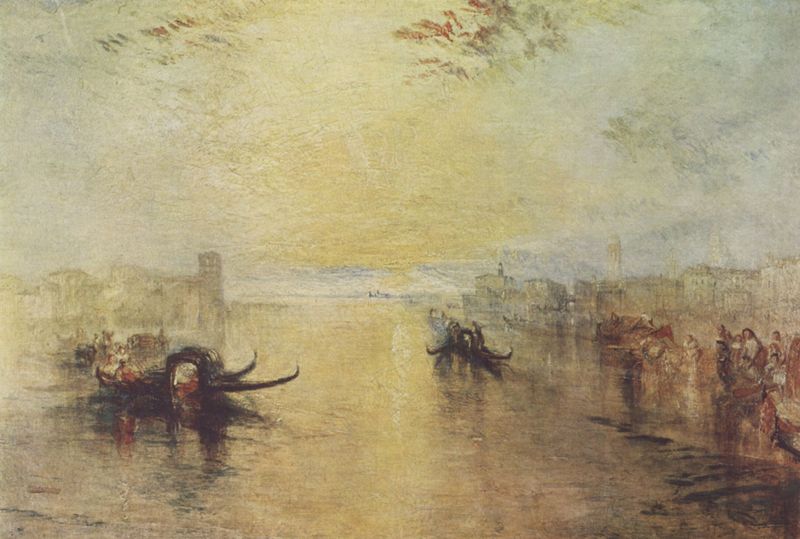
Titel: Venedig, San Benedetto, mit Blick auf Fusina
Künstler: William Turner
Standort: London
Institution: Tate Gallery
Schlagwörter: angriff, blau, gemälde, himmel, meer, wasser, weiß, wolken, fluss, gelb, impressionismus, landschaft, menschen, stadt, ufer, braun, grau, hell, hintergrund, licht, pastell, schwarz, gebäude, rot, beige, fest, architektur, blass, horizont, häuser, spiegelung, gewässer, kanal, kirche, sonne, boot, boote, kahn, turm, schiff, schiffe, umrisse, fassade, fassaden, italien, venedig, warm, sonnenlicht, mauer, dunst, farbe, nebel, sonnenuntergang, tag, hafen, seestück, turner, spiegeln, stimmung, tor, impression, unscharf, kirchen, helligkeit, türme, strahlen, diffus, verschwommen, verwischt, malerisch, sonnenschein, reflektion, atmosphäre, reflex, london, weisss, shwarz, lagune, lirche, canale grande, gondel, gondeln, william, helle farben, geteilt, adria, william turner, markusturm, schen, adri, me, stadt+